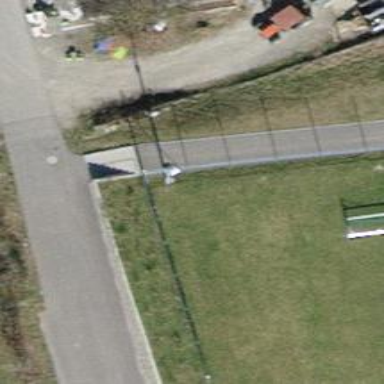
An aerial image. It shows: Road with steps.